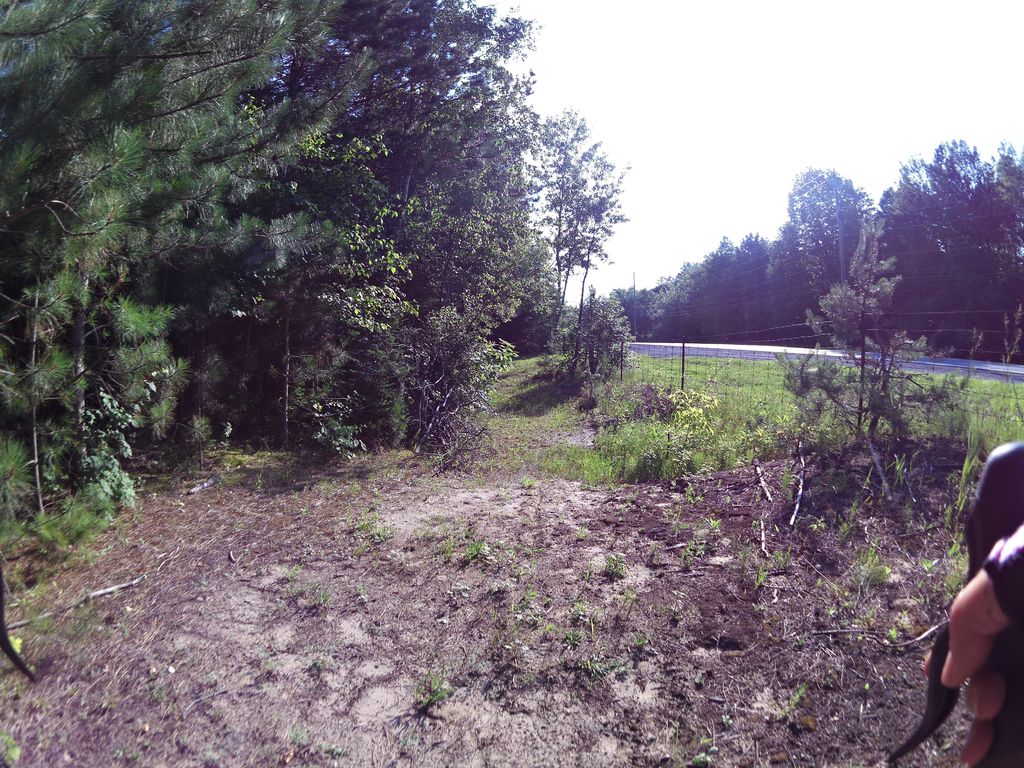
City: ottawa-gatineau